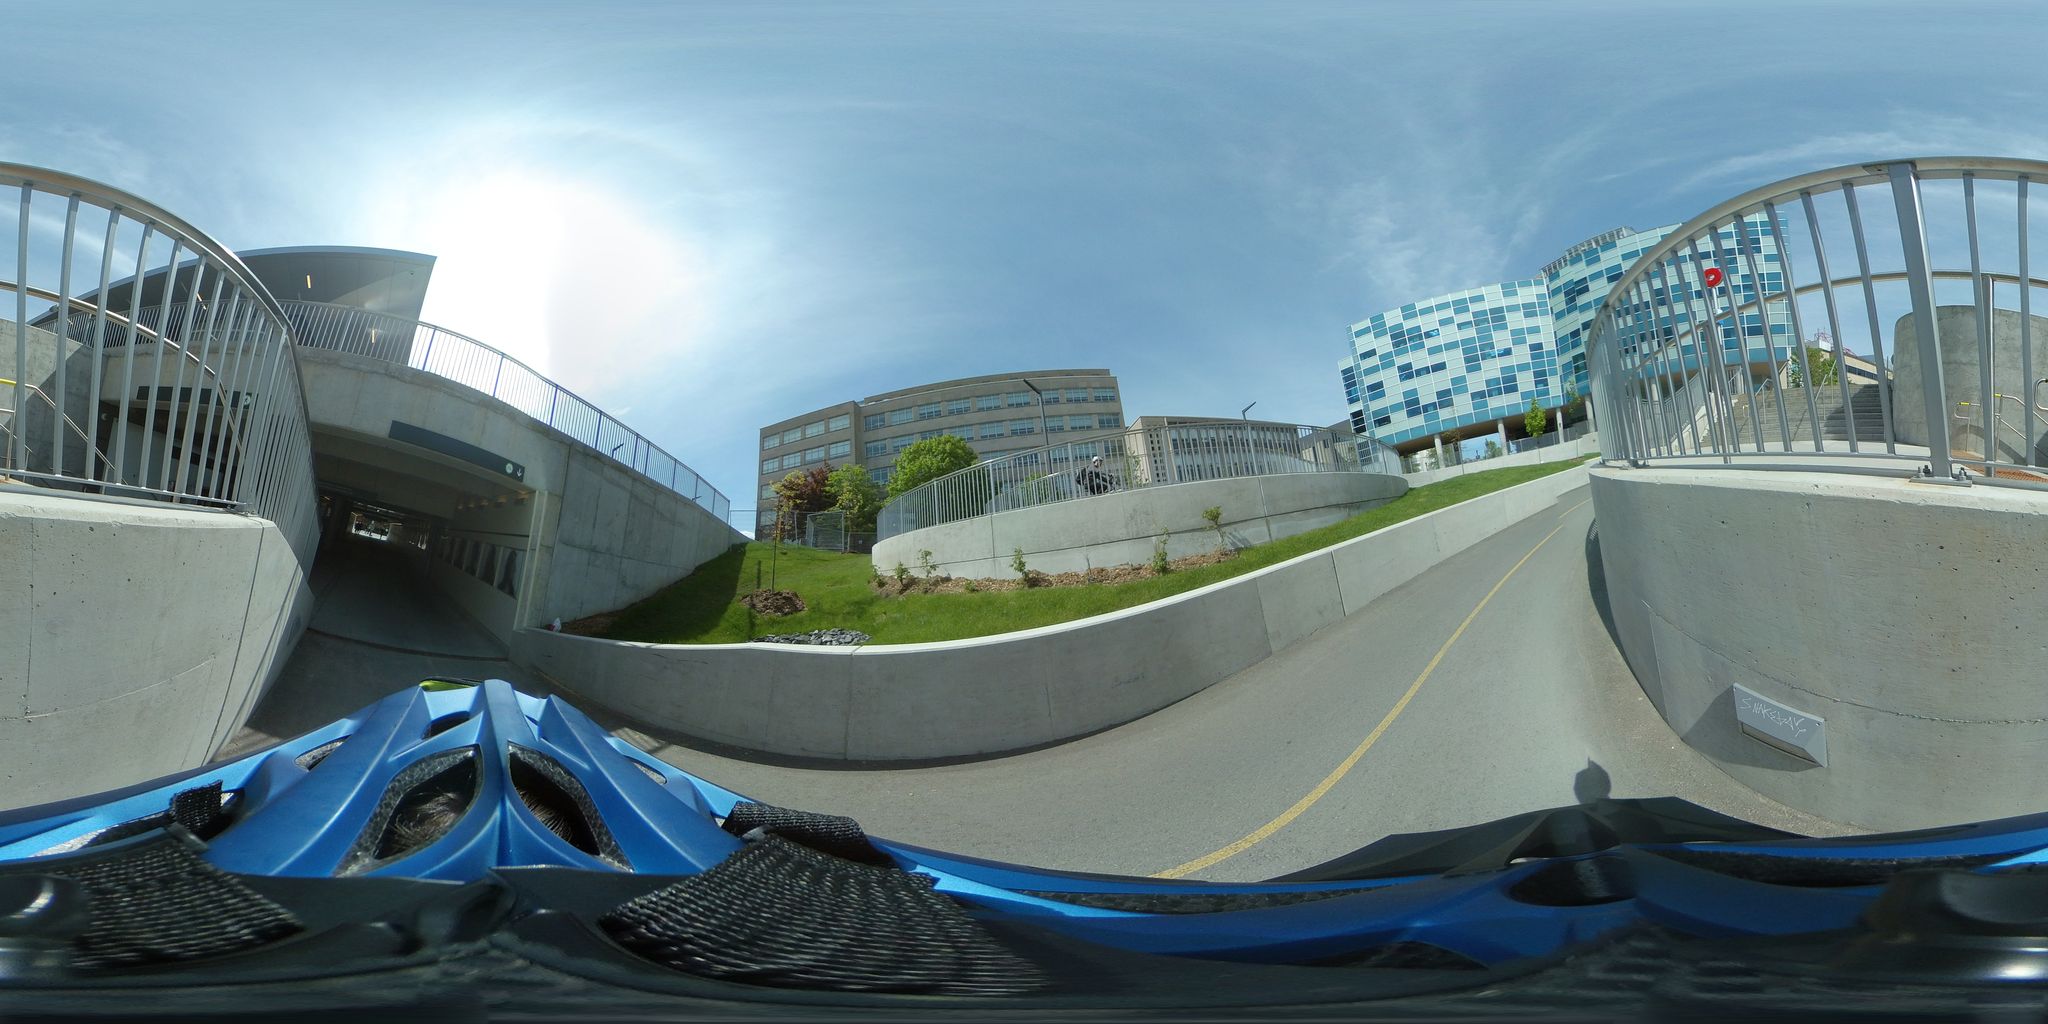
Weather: clear
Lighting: day
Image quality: good
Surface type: cycling surface
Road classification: footway
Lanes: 2
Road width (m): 3
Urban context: urban centre
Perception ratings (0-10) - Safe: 1.19, Lively: 1.51, Beautiful: 1.23, Boring: 1.95, Depressing: 5.47, Wealthy: 0.88